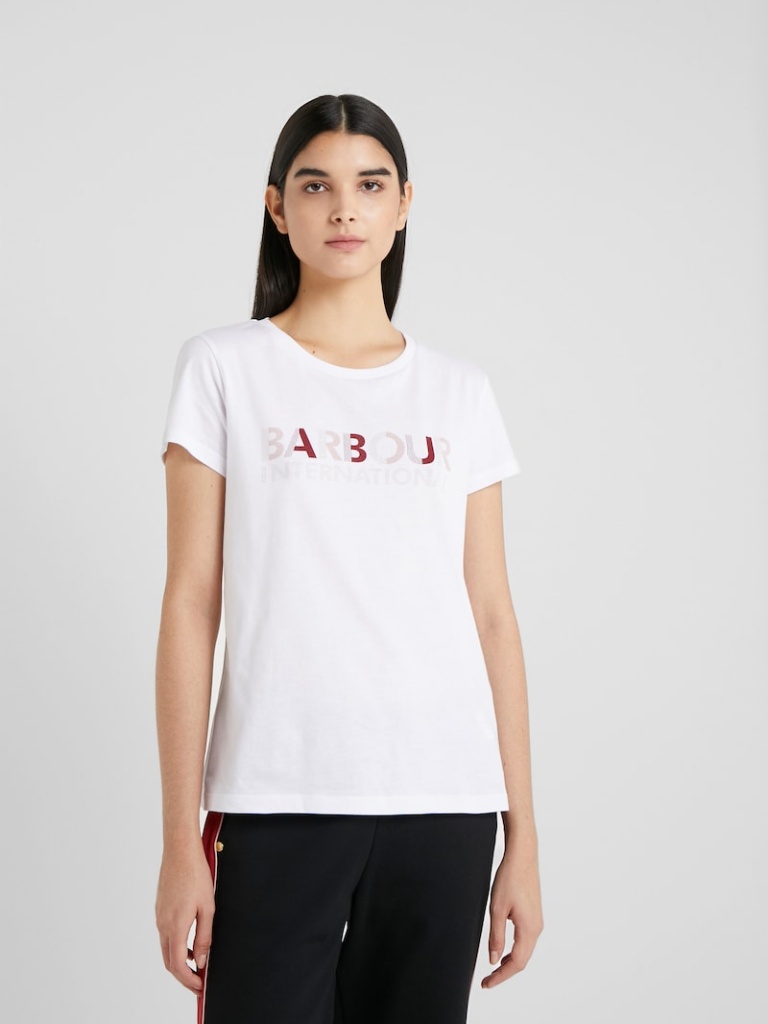
cotton relaxed short sleeve hip length Untucked crew t-shirt